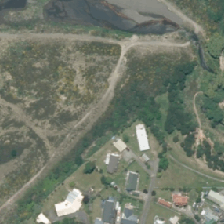
Land cover: manuka_kanuka